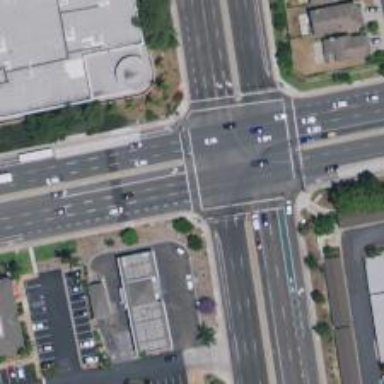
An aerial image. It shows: Primary highway with separate asphalt sidewalks.